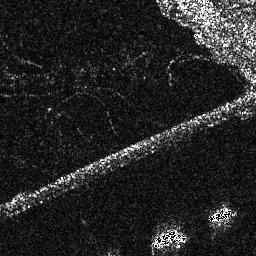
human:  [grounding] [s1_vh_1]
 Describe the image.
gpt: In the satellite image, there is  <ref>1 small ship </ref> <box>[[80, 80, 91, 86, 0]]</box> located at bottom right,  <ref>1 medium ship </ref> <box>[[58, 87, 71, 97, 0]]</box> located at bottom.